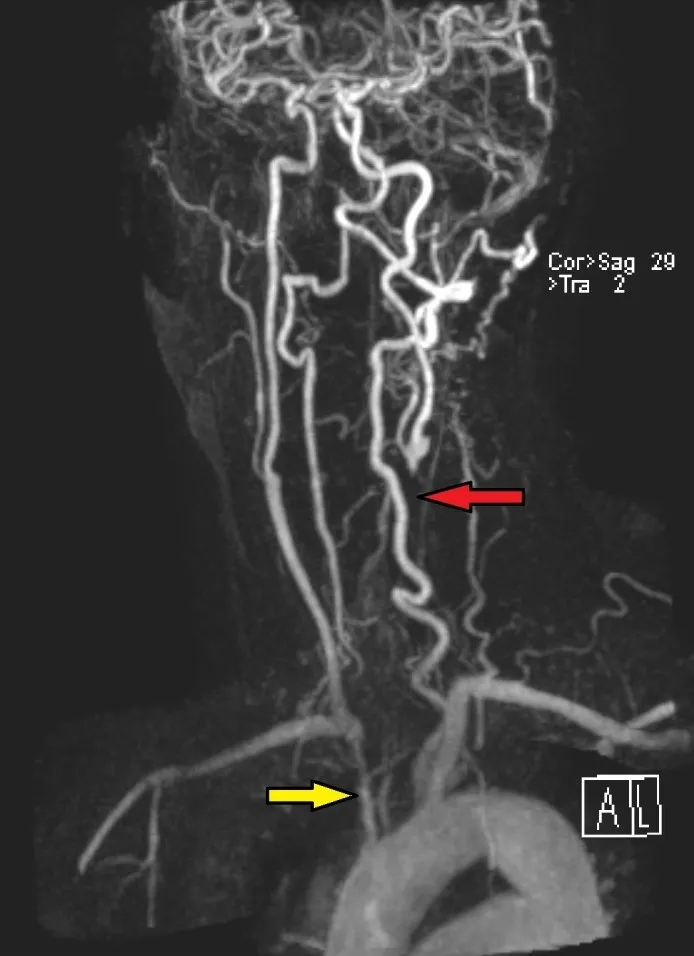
MRA extracranial showing severe narrowing of the origin of the right brachiocephalic artery (yellow arrow) and complete occlusion of the left common carotid artery with distal reconstitution of flow near the bifurcation (red arrow).
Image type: radiology (mri)